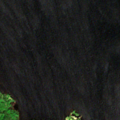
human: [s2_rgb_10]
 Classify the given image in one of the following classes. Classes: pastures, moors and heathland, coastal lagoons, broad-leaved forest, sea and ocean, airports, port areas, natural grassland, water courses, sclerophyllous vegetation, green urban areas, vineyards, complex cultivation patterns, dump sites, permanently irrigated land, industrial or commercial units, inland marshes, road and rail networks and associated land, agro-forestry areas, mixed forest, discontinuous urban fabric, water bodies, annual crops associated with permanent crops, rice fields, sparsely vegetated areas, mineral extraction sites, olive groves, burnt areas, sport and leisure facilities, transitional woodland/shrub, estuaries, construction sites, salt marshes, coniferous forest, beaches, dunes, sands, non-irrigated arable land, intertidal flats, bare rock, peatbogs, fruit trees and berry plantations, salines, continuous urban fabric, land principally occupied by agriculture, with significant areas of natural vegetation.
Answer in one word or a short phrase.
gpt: mixed forest, water bodies